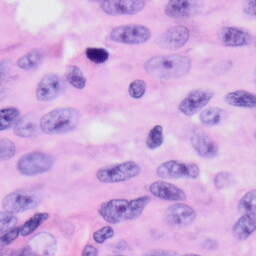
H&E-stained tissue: Skin